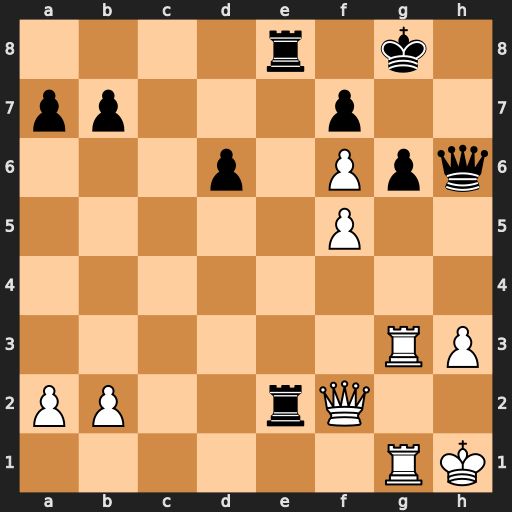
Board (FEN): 4r1k1/pp3p2/3p1Ppq/5P2/8/6RP/PP2rQ2/6RK
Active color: w
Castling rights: -
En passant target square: -
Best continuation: Rxg6+ fxg6 f7+ Kxf7 fxg6+ Ke7 Qxe2+